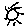
Label: sun